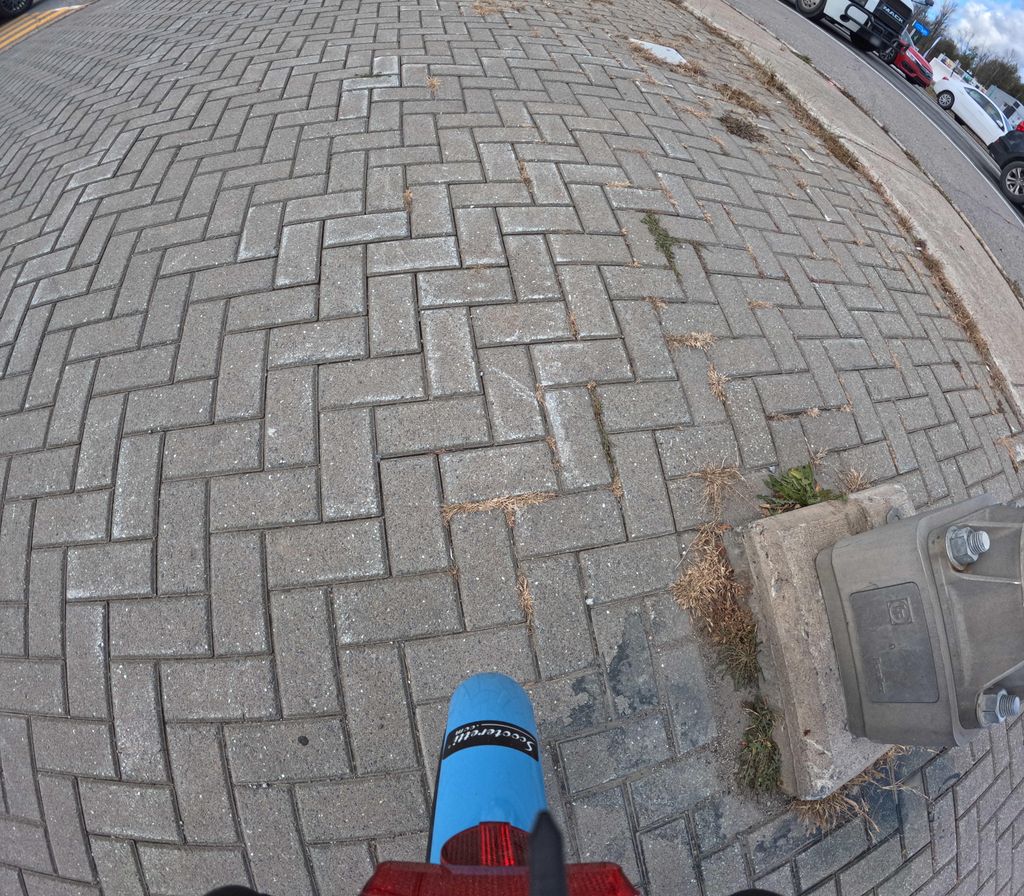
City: ottawa-gatineau